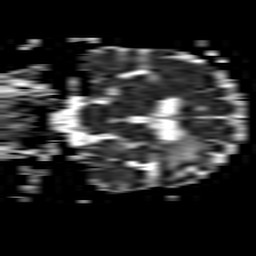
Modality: ADC
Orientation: coronal
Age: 76
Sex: female
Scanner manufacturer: philips
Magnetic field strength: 1.5 T
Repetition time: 3.398 s
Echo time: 0.06922 s